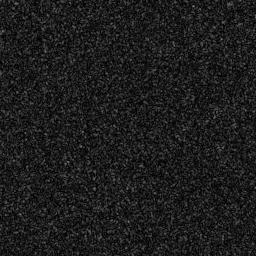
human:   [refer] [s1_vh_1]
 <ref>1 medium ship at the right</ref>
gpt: <box>[[76, 63, 84, 72, 0]]</box>

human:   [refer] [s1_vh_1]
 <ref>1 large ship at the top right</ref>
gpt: <box>[[67, 1, 81, 22, 0]]</box>